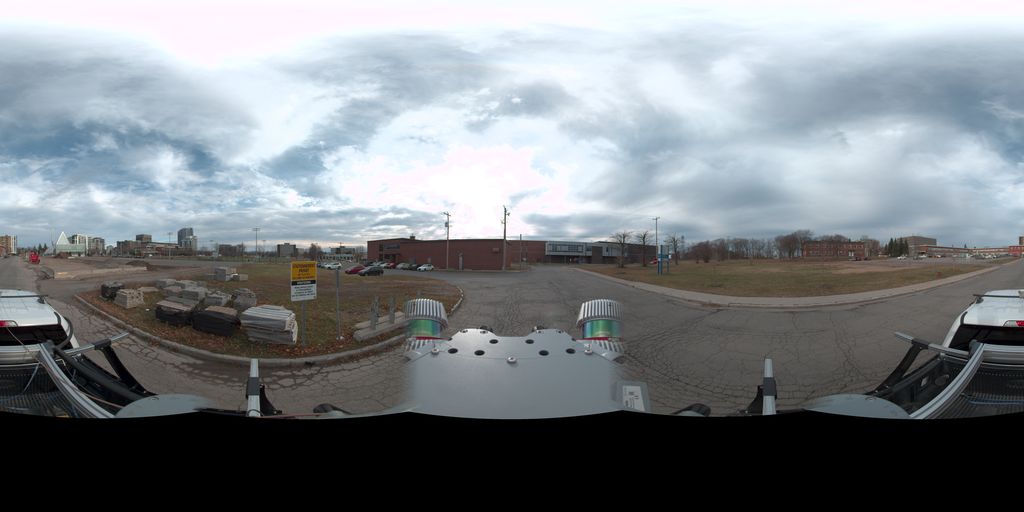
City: quebec_city